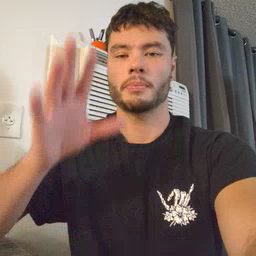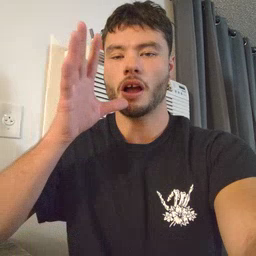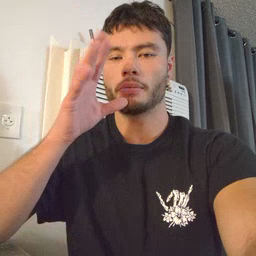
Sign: mom